Question: I am debugging some 3rd party app and I would like to dynamically reload/replace some of the content of the tags, however by inspection properties like innerHTML are not set and I can't see anything from the javascript developer console that would suggest a property of method to get the javascript content.
The file is dynamic so re-downloading the file it not suitable in this case.
There are some other questions on SO which address this problem with no good answer for me, for example it is suggested to pull the content again using an XMLHttpRequest or some jQuery. However this is not suitable for my purpose.
<URL>
However I can see that google chrome can inspect the loaded source content of the script tag in the developer console, here is a screenshot;

Any idea how it is done? I am happy to use the google chrome devtools, or some platform/browser specific extension as I am just using this for debugging.
I presume it is accessing some local cache of the downloaded src, but I would also expect that cache file or value is inspect-able from google chrome somehow...?
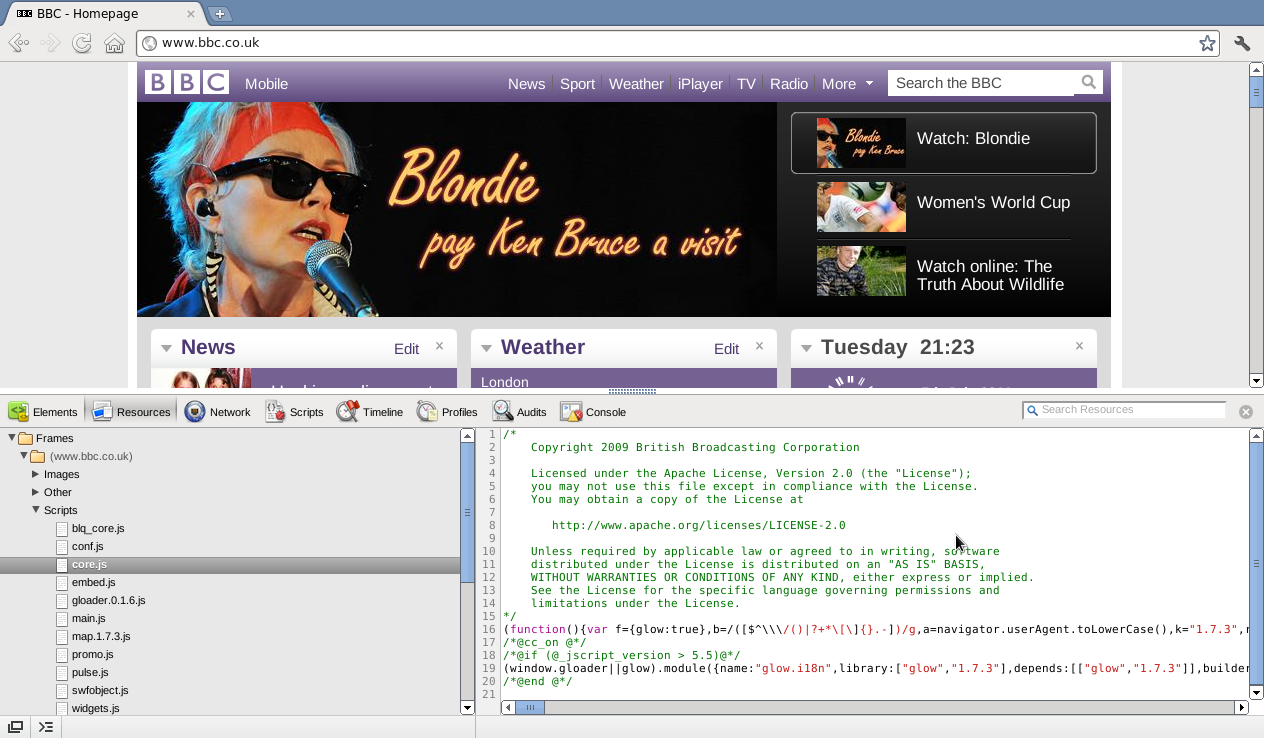
Answer: DevTools are deeply integrated into the browser and do that with help of C++ code in WebCore. In your case DevTools just be notified when browser makes a request, receive the response, receive the data etc.
Chrome DevTools AKA Safari Web Inspector has two parts.
Backend (~26kloc of C++ code) and Frontend (55kloc of js code).
You can see the API between WebCore and DevTools bakend at <URL>.
Also there is an API between Backend part of DevTools and Frontend part of DevTools.
It is described in <URL>. You can use this API and write your own Frontend or implement an extension which does something with help of DevTools backend.
The docs at the <URL>.
The latest <URL> at Google IO 2011.